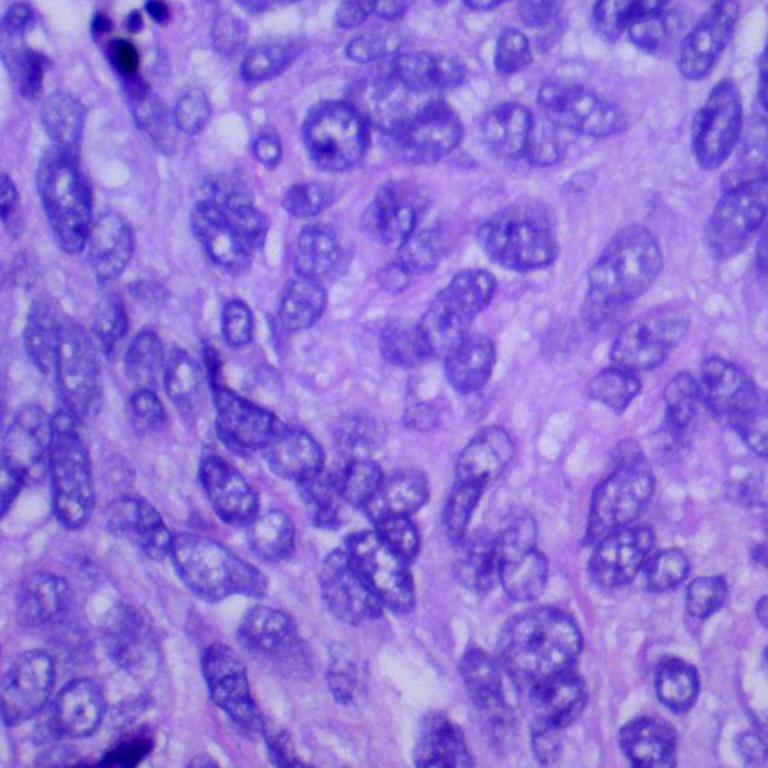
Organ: lung
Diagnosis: squamous carcinomas